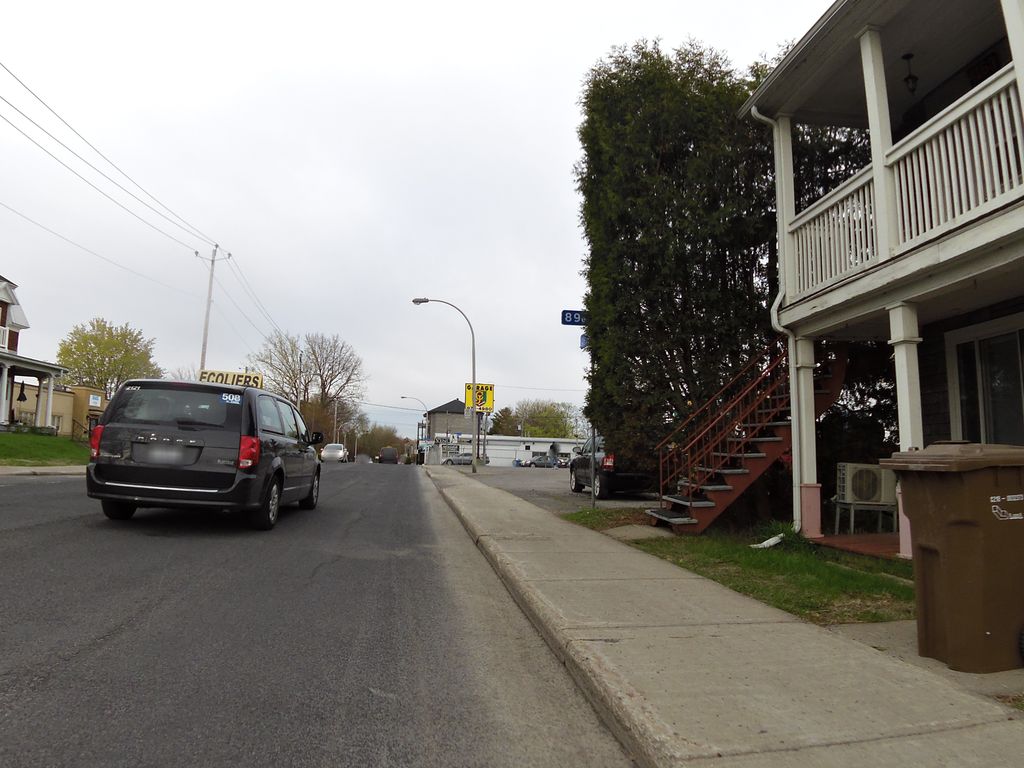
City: montreal